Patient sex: F
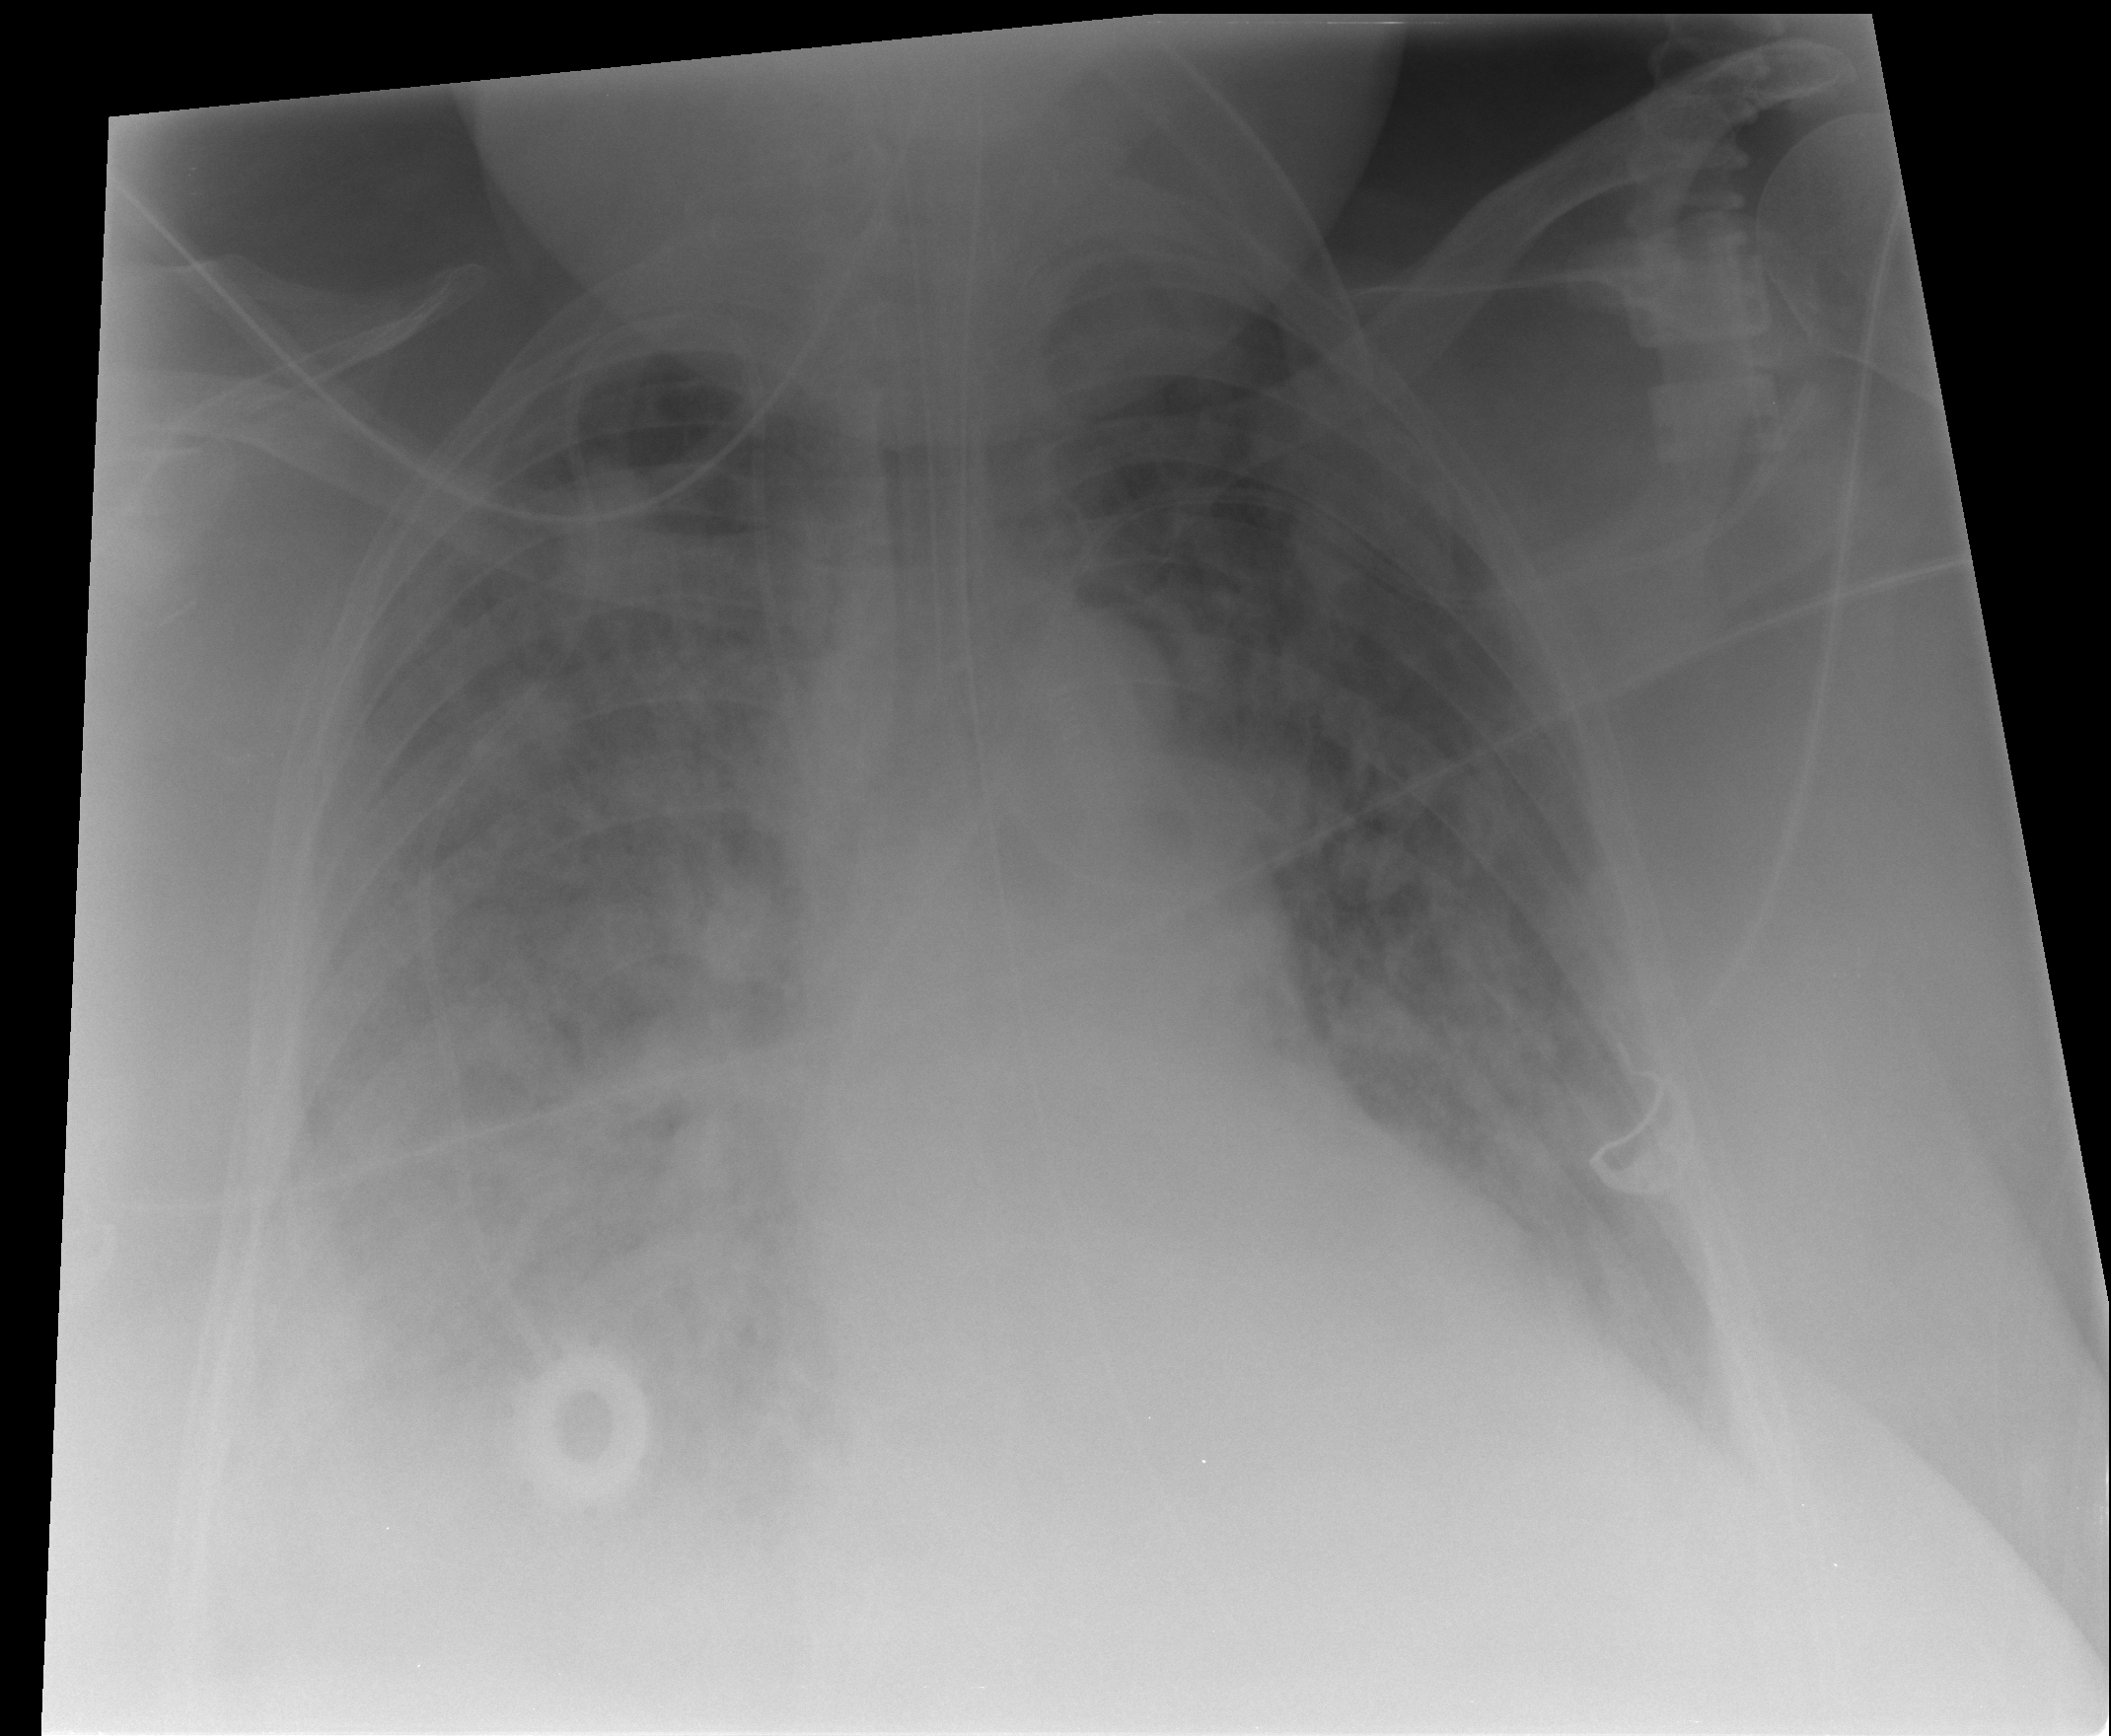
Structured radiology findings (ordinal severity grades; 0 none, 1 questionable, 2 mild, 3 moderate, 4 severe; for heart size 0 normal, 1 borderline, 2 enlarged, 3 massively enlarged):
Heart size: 2
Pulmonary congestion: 0
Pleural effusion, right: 2
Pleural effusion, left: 1
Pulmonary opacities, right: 3
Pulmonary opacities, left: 3
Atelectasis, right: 3
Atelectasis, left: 3